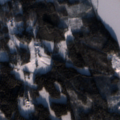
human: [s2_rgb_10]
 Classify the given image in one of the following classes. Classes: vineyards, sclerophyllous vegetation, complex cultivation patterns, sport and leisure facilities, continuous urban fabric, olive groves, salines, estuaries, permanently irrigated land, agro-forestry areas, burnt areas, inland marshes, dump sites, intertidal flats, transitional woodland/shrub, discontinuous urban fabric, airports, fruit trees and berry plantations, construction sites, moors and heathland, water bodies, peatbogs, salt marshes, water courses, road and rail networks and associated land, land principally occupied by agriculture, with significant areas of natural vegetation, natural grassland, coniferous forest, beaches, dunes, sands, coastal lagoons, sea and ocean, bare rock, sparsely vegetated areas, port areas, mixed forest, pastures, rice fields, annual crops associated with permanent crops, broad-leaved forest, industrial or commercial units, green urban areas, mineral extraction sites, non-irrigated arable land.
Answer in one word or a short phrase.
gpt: coniferous forest, mixed forest, water bodies